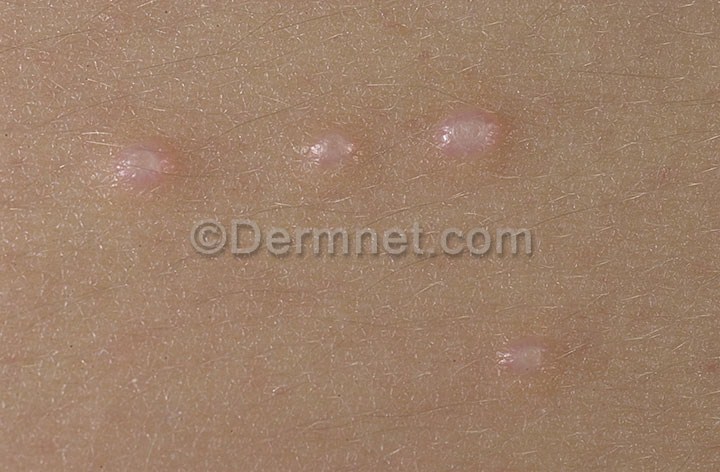
Disease: Herpes HPV and other STDs Photos